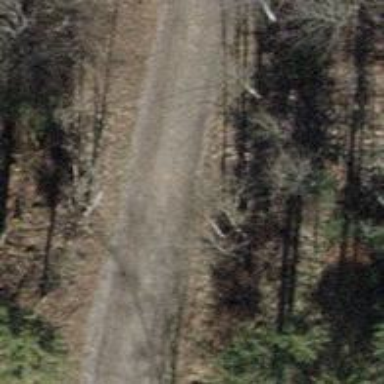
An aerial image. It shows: Track road with grade3 tracktype.